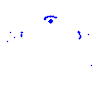
Particle: proton